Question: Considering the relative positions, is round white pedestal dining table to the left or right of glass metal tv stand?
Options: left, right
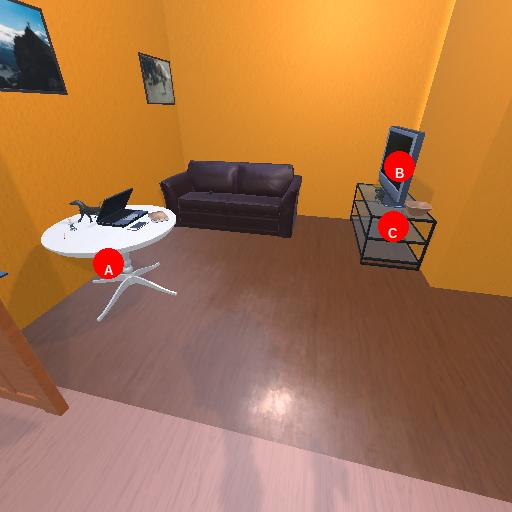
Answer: left